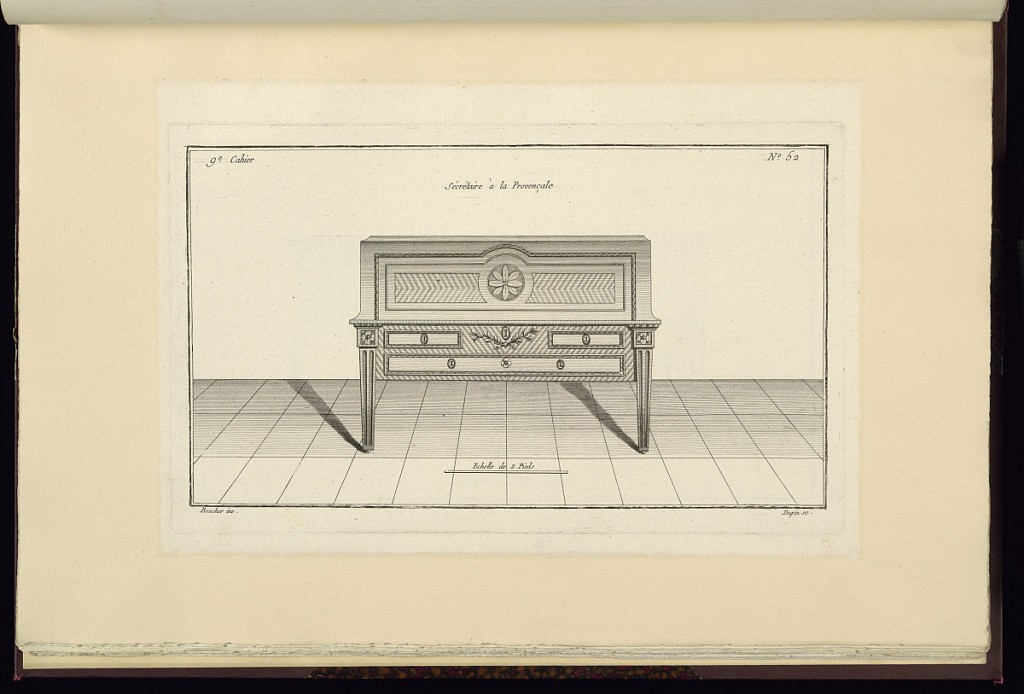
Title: Sécrétaire à la Provençale
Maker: Juste-François Boucher, French, 1736 – 1782
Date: ca. 1775
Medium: Engraving on off white laid paper
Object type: Print
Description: Desk with drop leaf, decorated with ornament motifs including a central rosette, fluting, lamb tongue, and crossed branches. The plate is signed.